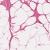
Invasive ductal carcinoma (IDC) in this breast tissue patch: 0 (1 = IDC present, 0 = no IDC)